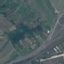
Label: Highway